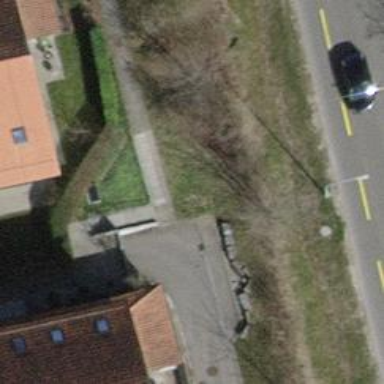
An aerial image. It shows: Road with steps.